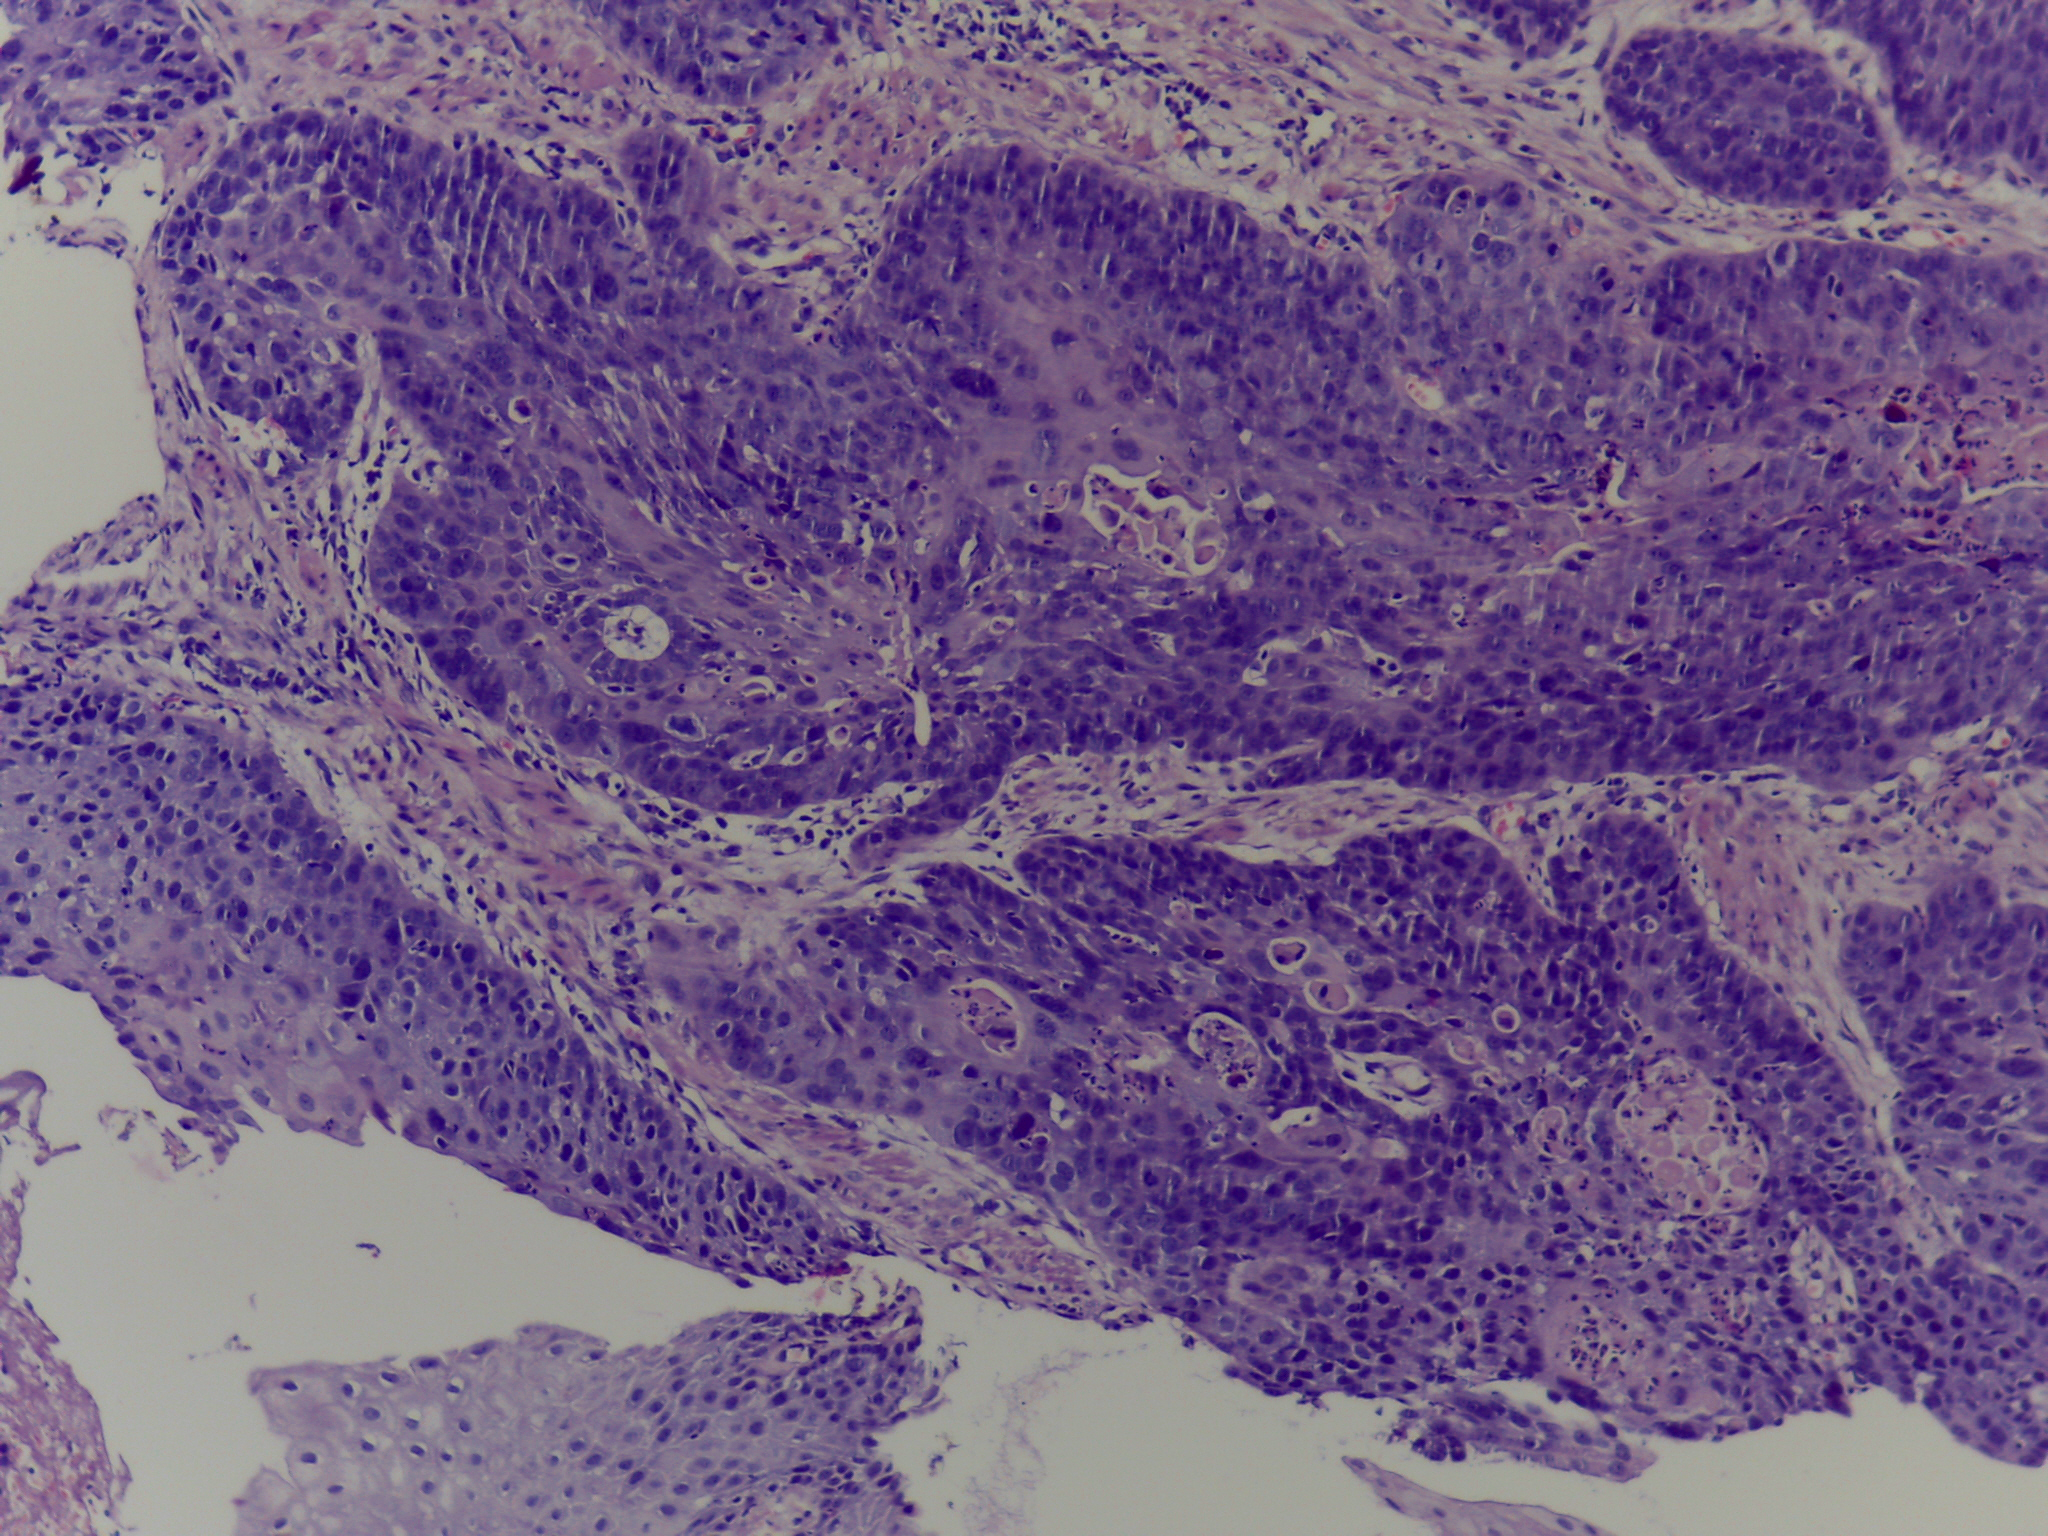
Diagnosis: OSCC